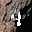
Label: 4